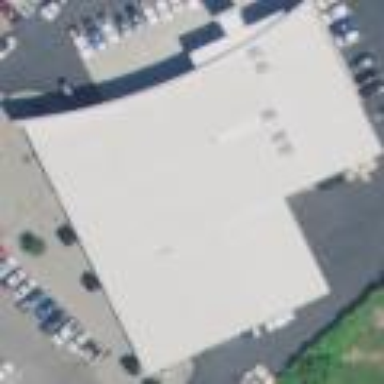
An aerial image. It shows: Car shop building.